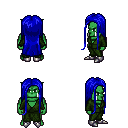
a pixel art fantasy rpg character, male body template, orc, green skin, green robe, metal pants, blue extra-long hairstyle, metal boots, four views (front, back, left, right), 2x2 character sprite sheet, small pixel art, hard edges, no anti-aliasing